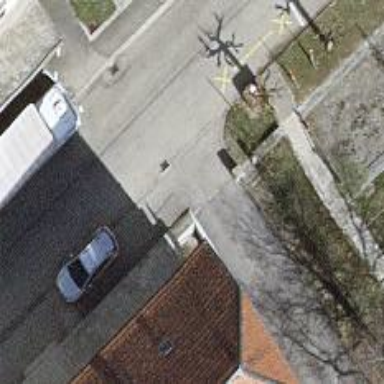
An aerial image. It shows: Set of steps on the road.